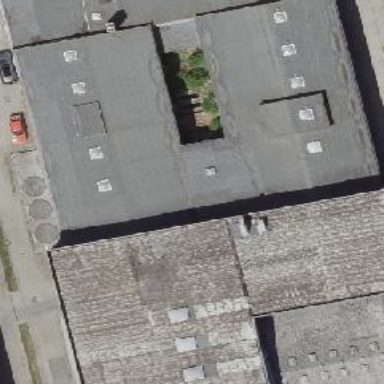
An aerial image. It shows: Industrial building.